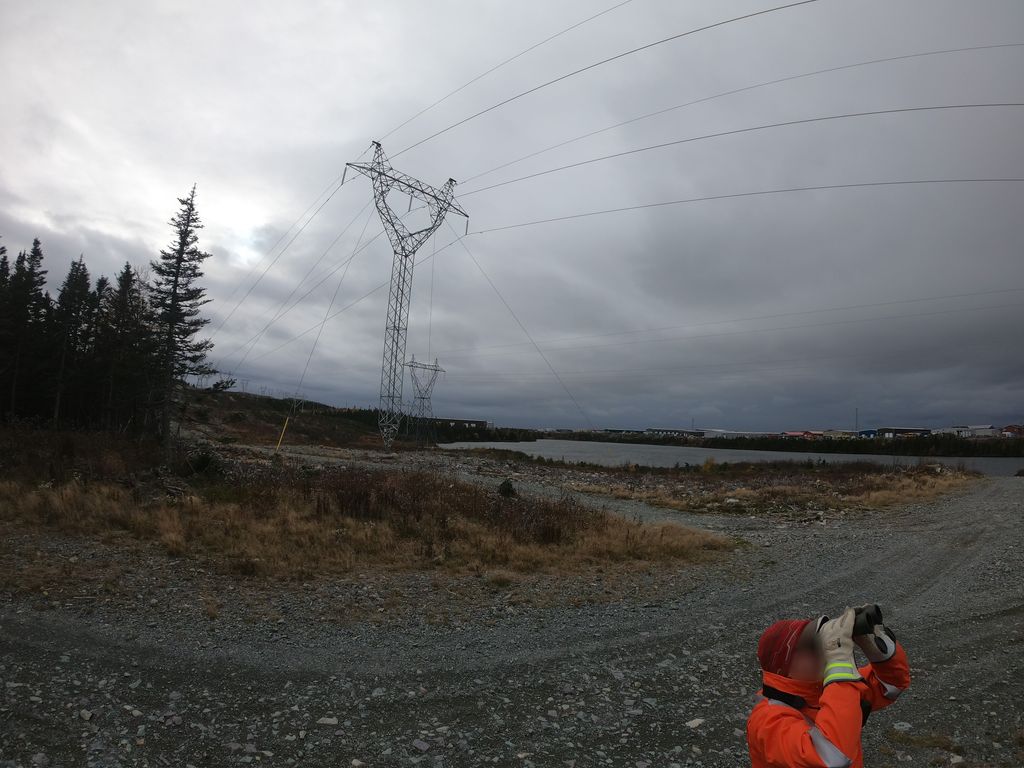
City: st_johns